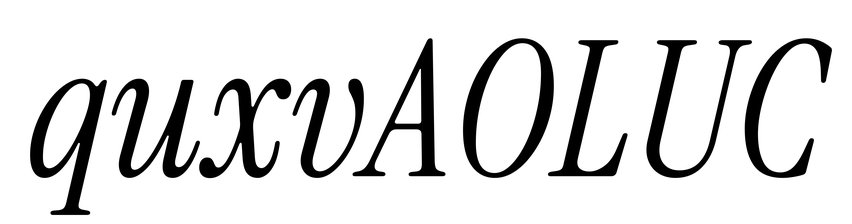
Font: InstrumentSerif-Italic